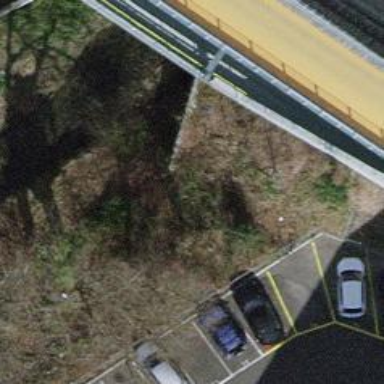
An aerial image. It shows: Retaining wall.